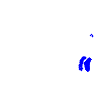
Particle: electron